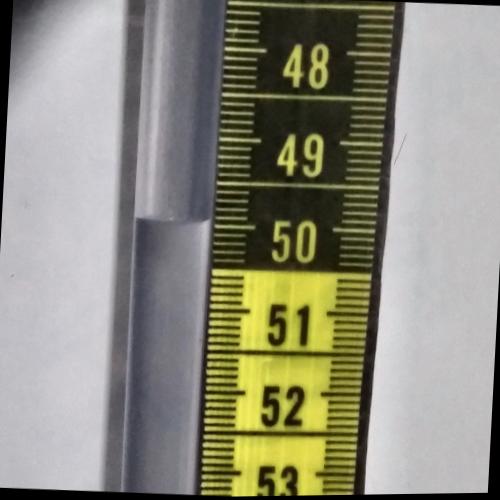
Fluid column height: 50.0 cm